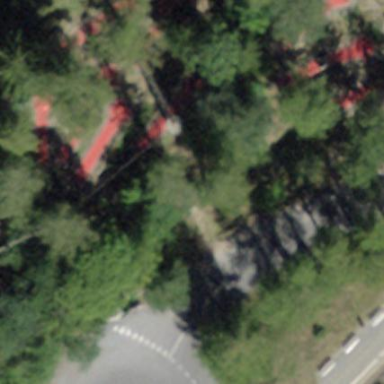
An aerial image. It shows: Miniature golf course.